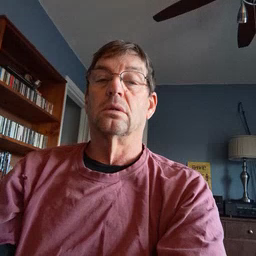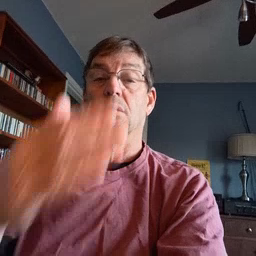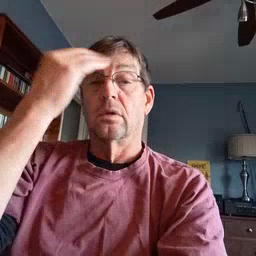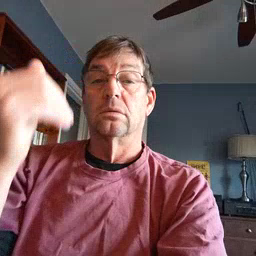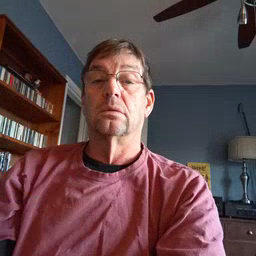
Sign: because